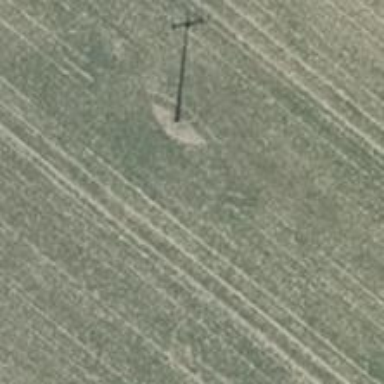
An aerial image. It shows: Power pole.